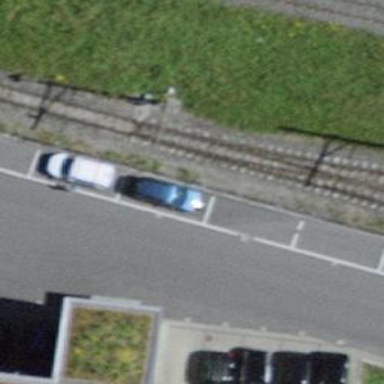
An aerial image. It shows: Railway switch.